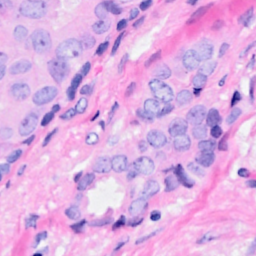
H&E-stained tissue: Breast